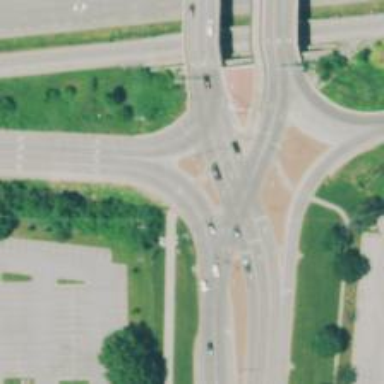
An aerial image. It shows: Marked crossing on cycleway road.